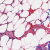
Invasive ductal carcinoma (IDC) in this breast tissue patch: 1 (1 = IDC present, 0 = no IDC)